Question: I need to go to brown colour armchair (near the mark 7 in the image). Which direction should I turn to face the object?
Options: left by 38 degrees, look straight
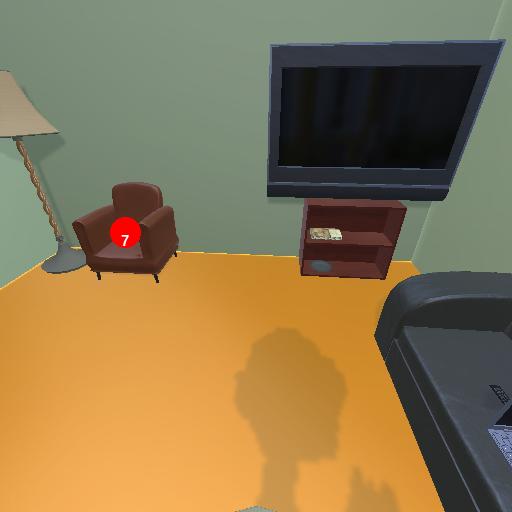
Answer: left by 38 degrees